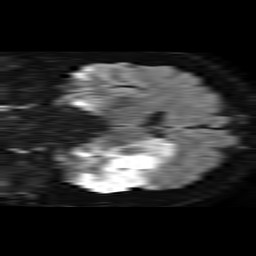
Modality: TRACE
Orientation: coronal
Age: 44
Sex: male
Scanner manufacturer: philips
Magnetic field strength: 1.5 T
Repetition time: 4.6 s
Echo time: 0.09059 s